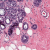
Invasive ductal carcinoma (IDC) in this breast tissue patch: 0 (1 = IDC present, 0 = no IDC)